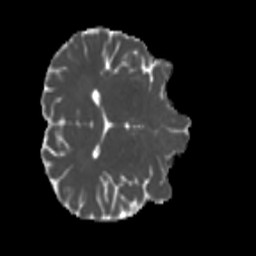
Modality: MD
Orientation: axial
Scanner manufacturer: siemens
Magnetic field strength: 3 T
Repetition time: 4 s
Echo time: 0.0594 s